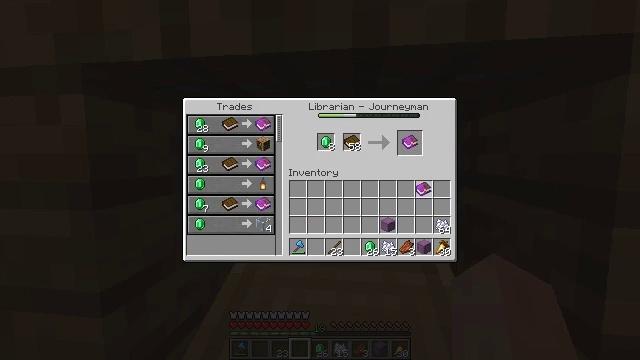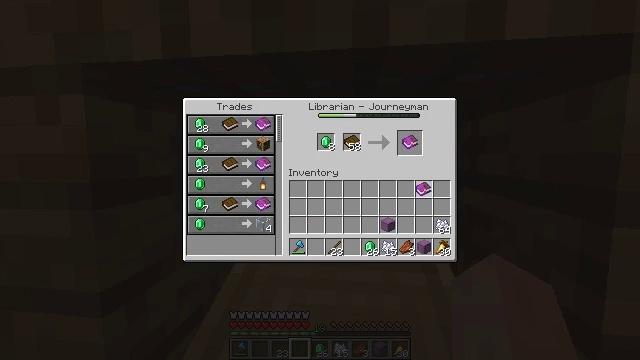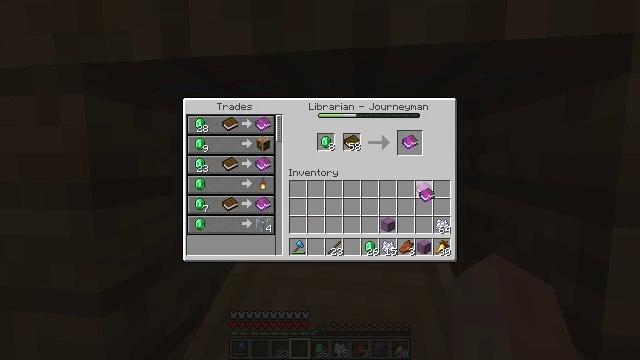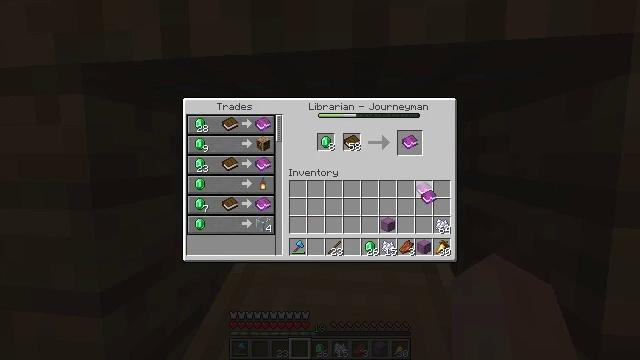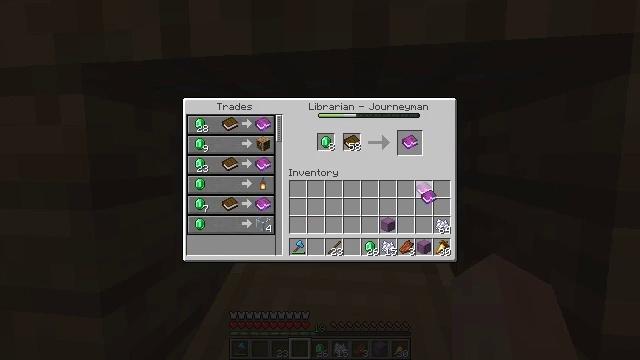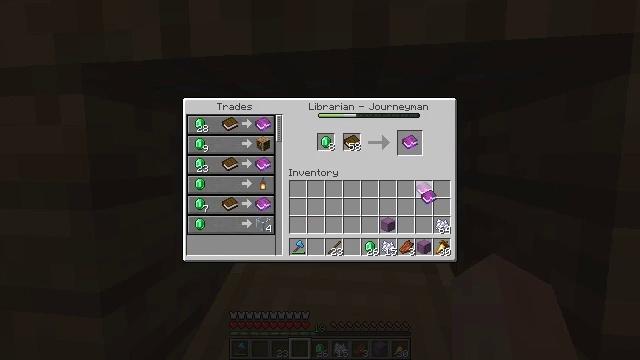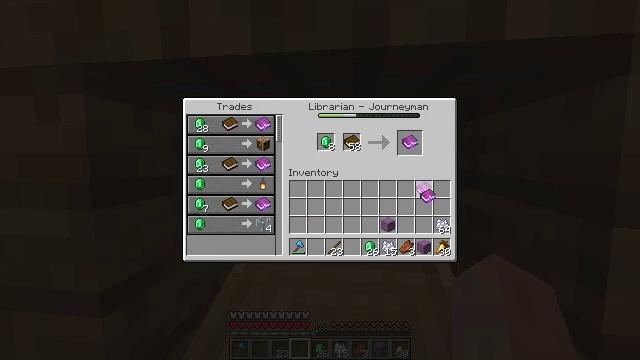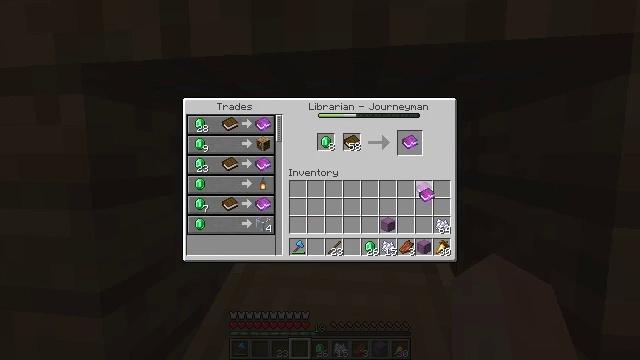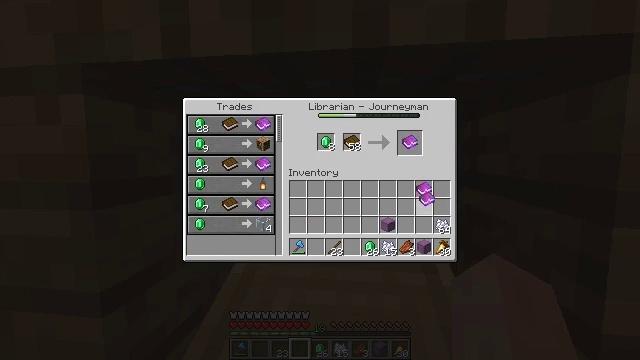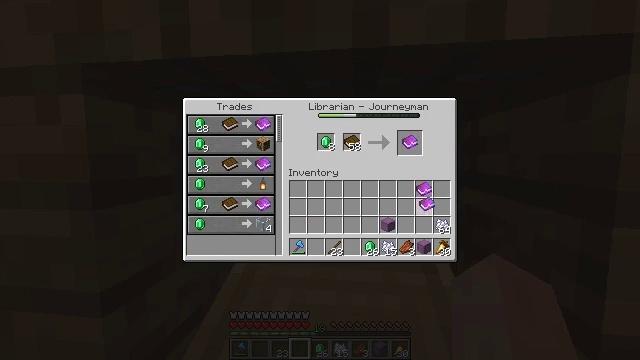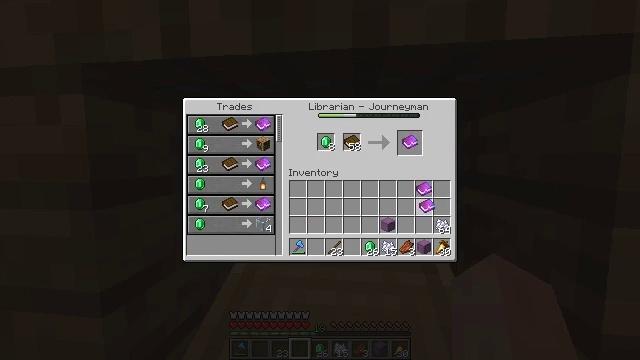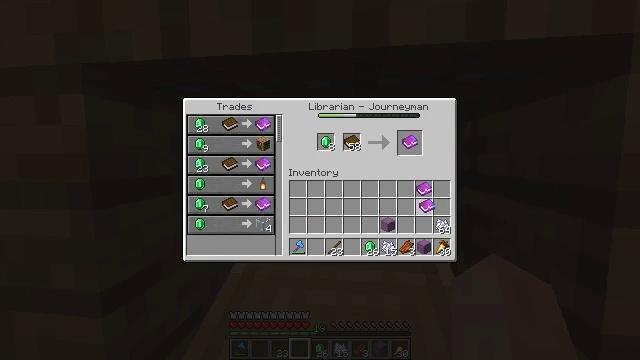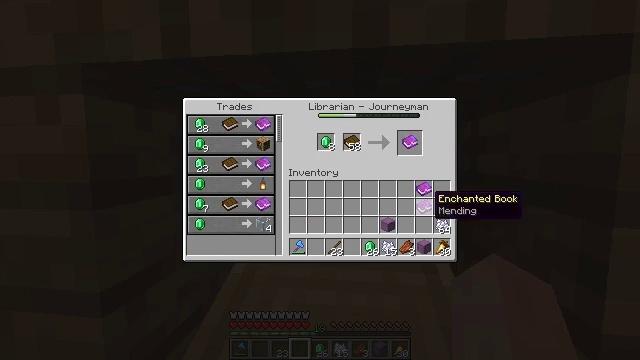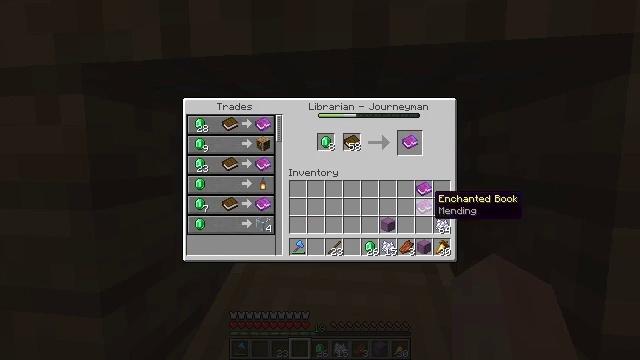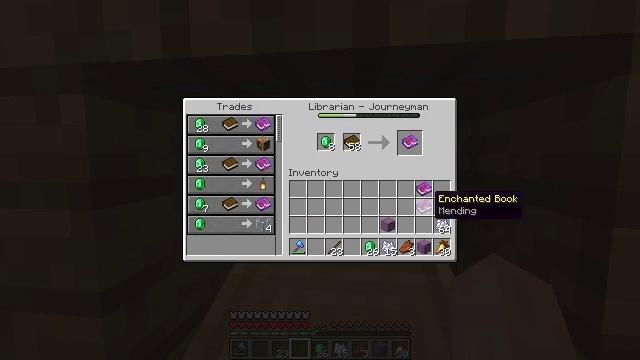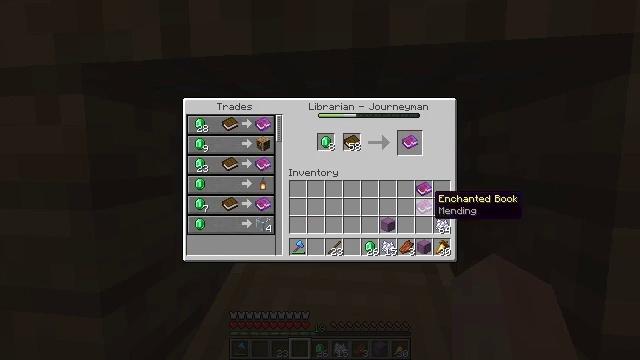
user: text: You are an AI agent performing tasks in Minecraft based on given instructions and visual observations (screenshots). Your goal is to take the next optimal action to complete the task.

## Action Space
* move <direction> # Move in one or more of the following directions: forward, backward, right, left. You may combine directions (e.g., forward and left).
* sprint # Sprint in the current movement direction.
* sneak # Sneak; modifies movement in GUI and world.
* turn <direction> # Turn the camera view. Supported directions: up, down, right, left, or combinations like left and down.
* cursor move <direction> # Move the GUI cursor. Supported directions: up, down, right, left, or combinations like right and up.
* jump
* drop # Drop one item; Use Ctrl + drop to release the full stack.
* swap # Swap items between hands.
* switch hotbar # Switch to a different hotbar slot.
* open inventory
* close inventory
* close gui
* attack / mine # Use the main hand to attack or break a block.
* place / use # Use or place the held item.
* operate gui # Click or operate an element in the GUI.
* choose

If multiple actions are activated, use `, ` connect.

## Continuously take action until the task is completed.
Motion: motion action
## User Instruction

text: Get an enchanted book using the enchanting table.
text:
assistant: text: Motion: no_op
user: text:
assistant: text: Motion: no_op
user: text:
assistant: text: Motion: no_op
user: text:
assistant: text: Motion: no_op
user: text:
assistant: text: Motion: no_op
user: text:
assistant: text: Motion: no_op
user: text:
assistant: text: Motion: no_op
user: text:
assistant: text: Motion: no_op
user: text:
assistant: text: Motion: no_op
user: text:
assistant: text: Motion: operate gui
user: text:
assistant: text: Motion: operate gui
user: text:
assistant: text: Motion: no_op
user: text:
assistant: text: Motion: no_op
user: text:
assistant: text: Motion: no_op
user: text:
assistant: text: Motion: no_op
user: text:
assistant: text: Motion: no_op
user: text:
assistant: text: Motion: cursor move left
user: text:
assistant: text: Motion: cursor move left and up
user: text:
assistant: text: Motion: cursor move left and up
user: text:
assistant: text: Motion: close gui
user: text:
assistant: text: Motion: open inventory
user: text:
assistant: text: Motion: turn left and down
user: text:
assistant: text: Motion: turn down
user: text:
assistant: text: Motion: turn down
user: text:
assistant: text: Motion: turn right and down
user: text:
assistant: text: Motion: move back, turn down
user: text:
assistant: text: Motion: move back
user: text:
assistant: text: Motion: move back, turn left
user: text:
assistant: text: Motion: move back, turn left
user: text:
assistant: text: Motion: move back, turn left and up